Question:
the map of japan with pointer on it...
The problem is what will be the formula to to convert the lat ang long to get the right coordinates with the map of japan only..
i use php gd with both image the map and the pointer..
i already manage to plot the right coordinate in whole world using with this code --->
'''
function getlocationcoords($lat, $lon, $width, $height)
{
$x = (($lon + 180) * ($width / 360));
$y = ((($lat * -1) + 90) * ($height / 180));
return array("x"=>round($x),"y"=>round($y));
}
'''
Any Help is appreciated..
thanks...
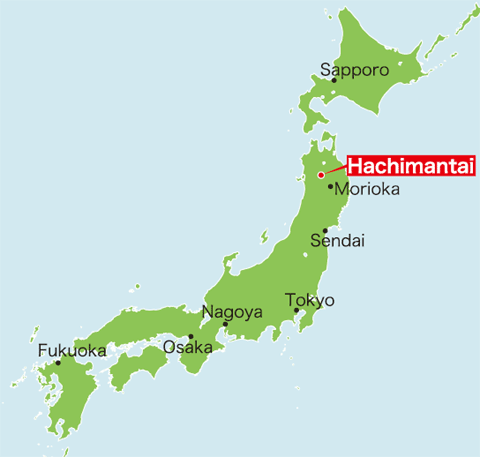
Answer: It's not so simple. You need to compute the map bounds and the delta of both axis, I.e. a factor. It's not very accurate but you can use the code and a bit of trial and error. For example if you use the same factor for both axis it looks weird and simply doesn't fit the map.